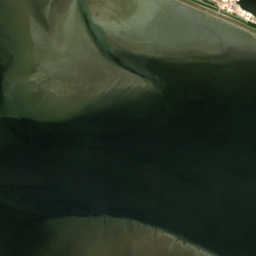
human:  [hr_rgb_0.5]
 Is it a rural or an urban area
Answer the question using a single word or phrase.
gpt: rural

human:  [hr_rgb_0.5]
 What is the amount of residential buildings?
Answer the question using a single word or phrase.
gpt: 8

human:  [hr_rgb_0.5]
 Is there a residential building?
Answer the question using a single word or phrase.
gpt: yes

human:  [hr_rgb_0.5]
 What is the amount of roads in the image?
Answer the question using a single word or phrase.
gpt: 15

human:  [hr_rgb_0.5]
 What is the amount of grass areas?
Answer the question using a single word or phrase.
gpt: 6

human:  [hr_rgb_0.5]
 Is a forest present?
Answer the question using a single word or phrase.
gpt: yes

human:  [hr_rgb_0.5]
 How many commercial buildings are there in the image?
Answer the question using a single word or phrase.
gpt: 0

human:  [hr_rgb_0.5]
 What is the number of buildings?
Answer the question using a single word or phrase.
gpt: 21

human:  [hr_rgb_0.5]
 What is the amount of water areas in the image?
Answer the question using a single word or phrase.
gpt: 2

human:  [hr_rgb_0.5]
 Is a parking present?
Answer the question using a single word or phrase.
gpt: yes

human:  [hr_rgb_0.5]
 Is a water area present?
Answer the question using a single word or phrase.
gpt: yes

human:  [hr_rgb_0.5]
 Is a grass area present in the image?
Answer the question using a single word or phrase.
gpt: yes

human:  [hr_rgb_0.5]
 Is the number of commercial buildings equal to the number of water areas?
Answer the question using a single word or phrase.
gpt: no

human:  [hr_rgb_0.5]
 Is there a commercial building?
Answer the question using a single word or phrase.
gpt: no

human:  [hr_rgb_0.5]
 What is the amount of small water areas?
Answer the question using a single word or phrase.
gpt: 0

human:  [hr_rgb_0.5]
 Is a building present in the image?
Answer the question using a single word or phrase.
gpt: yes

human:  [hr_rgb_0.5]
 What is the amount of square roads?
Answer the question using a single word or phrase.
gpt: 0

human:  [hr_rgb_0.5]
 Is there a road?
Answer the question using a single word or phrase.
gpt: yes

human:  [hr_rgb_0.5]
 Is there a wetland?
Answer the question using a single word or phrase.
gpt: yes

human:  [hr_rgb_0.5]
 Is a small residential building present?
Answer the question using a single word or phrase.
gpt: yes

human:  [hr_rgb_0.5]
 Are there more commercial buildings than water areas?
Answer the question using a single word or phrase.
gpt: no

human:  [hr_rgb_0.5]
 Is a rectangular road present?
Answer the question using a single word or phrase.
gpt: no

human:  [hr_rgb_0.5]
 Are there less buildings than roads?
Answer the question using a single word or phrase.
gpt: no

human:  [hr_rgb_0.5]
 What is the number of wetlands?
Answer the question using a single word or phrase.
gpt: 2

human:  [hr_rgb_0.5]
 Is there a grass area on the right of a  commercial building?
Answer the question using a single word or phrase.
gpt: no

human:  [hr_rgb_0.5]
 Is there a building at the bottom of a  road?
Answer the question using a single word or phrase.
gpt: yes

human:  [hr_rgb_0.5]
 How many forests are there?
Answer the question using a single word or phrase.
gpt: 2

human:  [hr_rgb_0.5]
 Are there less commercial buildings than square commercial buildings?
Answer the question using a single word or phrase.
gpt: no

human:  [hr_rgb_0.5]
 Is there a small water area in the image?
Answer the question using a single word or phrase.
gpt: no

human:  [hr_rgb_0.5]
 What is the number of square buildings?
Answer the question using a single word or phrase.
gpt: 0

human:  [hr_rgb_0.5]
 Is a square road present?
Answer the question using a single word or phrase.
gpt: no

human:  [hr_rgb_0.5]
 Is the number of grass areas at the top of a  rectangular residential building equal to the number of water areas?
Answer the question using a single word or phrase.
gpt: no

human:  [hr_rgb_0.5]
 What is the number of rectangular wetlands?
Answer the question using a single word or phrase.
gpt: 0

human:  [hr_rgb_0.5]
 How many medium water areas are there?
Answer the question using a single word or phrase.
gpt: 0

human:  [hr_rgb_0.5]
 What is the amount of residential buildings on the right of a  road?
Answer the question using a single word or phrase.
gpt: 8

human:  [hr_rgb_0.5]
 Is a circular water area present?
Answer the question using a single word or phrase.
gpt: no

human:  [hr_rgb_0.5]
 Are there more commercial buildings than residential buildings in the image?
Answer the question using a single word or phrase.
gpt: no

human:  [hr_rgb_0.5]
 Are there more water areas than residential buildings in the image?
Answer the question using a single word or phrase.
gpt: no

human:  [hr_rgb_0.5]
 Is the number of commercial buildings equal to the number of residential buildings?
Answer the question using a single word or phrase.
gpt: no

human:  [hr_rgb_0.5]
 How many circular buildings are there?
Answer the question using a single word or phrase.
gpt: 0

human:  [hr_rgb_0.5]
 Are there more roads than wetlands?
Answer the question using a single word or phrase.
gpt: yes

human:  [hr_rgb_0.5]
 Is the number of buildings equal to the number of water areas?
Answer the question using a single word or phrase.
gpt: no

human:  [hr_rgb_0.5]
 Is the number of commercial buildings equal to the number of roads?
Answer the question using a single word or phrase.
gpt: no

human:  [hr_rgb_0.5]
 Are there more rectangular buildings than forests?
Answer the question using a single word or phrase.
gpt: yes

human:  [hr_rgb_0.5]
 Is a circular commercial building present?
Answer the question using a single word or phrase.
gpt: no

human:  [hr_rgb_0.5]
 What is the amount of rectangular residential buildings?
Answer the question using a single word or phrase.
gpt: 5

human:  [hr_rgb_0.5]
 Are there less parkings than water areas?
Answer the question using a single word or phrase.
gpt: yes

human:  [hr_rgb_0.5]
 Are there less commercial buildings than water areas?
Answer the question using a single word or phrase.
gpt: yes

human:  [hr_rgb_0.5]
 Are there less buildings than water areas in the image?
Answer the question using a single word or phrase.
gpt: no

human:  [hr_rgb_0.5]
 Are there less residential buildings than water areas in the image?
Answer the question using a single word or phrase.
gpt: no

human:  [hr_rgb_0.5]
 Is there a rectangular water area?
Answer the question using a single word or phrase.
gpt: no

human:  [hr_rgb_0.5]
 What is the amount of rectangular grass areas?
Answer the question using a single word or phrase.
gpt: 0

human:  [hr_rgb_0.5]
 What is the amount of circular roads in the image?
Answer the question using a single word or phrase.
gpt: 0

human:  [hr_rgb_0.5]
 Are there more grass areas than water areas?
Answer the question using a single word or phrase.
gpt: yes

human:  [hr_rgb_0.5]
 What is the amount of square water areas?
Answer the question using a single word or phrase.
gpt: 0

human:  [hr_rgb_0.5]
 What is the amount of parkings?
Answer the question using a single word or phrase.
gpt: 1

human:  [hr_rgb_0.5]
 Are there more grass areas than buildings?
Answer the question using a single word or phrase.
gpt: no

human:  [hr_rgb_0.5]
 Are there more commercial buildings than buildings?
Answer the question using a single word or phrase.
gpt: no

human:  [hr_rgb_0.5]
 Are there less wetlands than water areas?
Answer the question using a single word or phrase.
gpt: no

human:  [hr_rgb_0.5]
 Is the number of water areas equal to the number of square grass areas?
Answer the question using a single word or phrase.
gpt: no

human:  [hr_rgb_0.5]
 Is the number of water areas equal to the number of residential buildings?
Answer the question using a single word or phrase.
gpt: no

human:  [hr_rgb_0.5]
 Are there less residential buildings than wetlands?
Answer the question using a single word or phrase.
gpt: no

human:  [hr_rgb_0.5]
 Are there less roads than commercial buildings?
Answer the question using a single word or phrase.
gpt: no

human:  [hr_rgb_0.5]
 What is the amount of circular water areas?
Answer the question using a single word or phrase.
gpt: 0